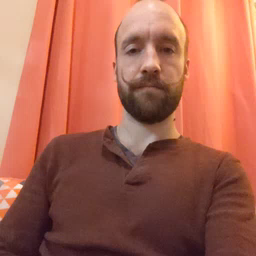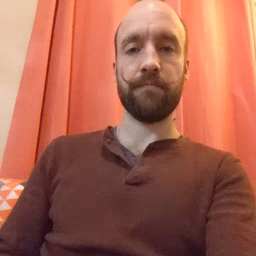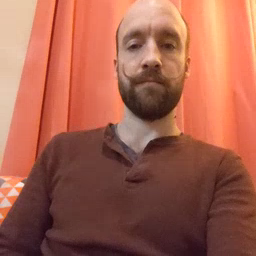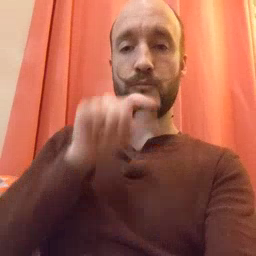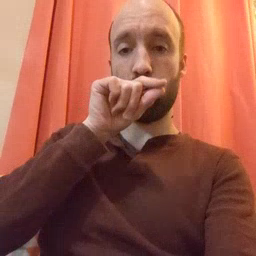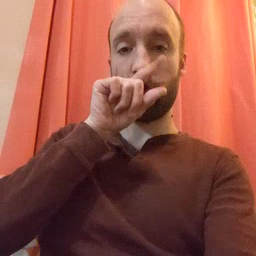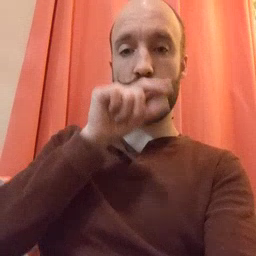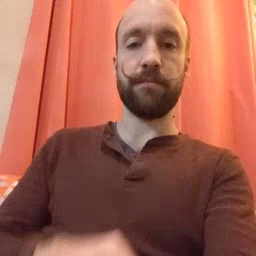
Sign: bird